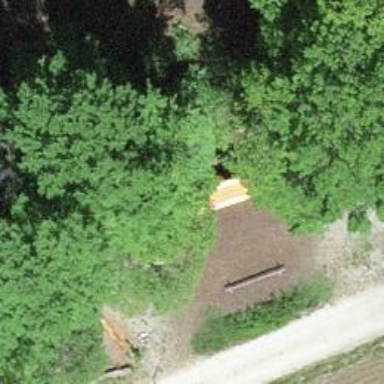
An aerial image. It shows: Rest area along the road.